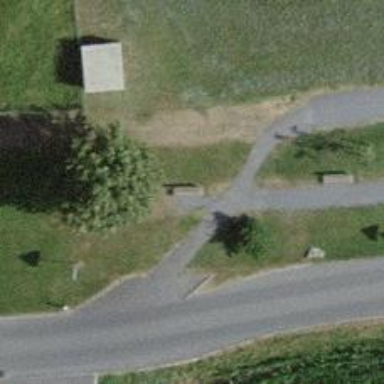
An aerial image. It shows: Bench.